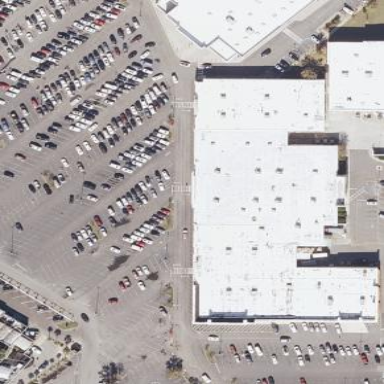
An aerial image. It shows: Department store building.